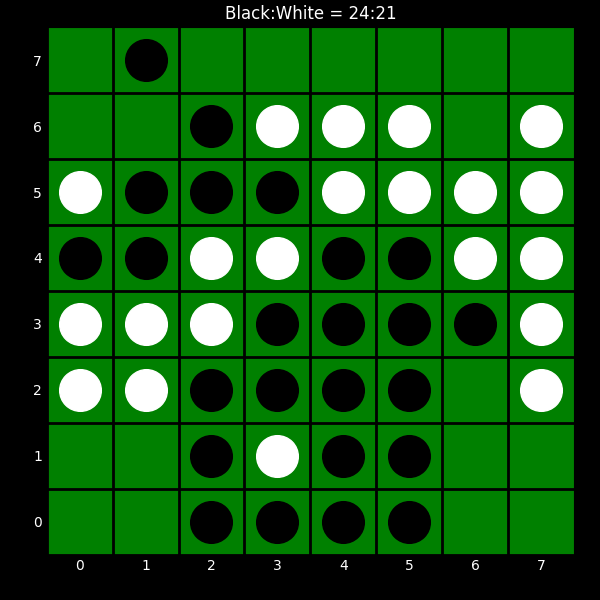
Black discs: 24
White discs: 21